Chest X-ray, PA view. Patient: 39 years old, sex F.
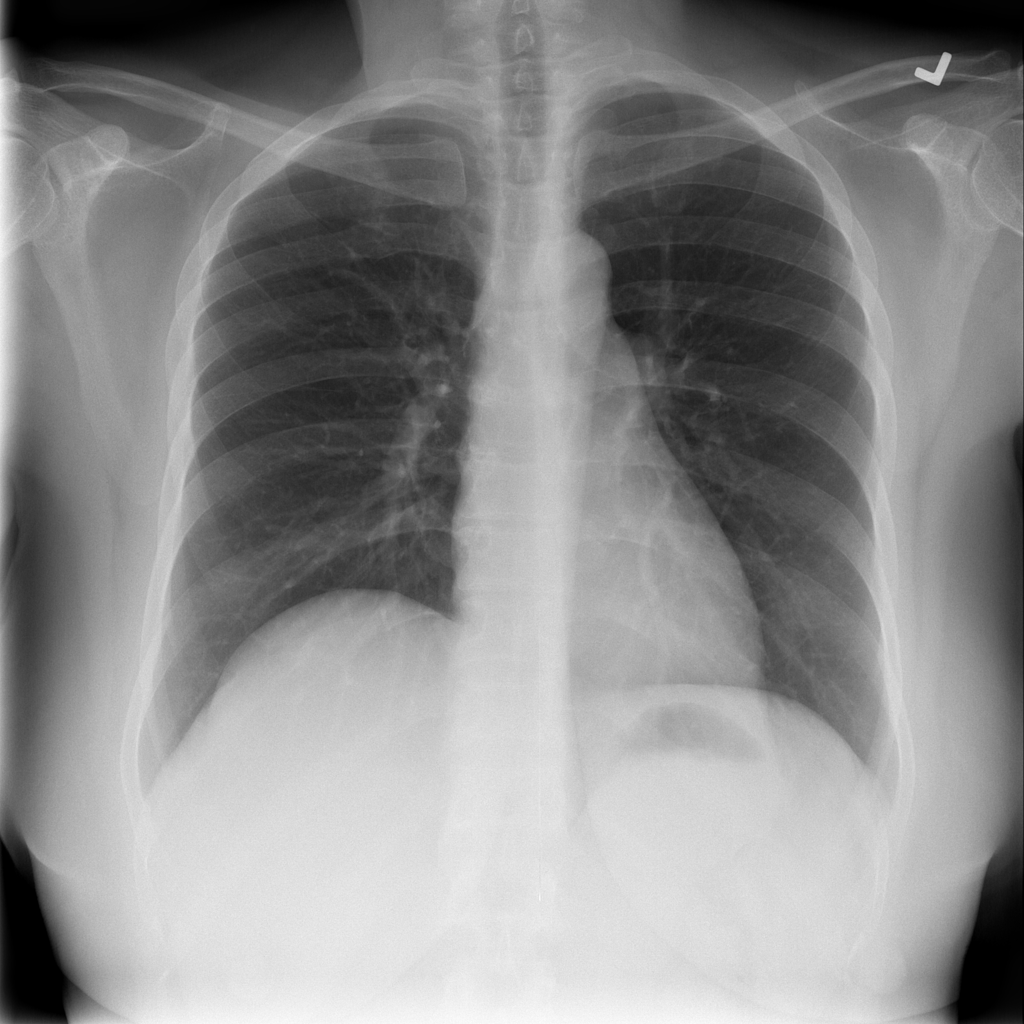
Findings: No Finding